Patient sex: F
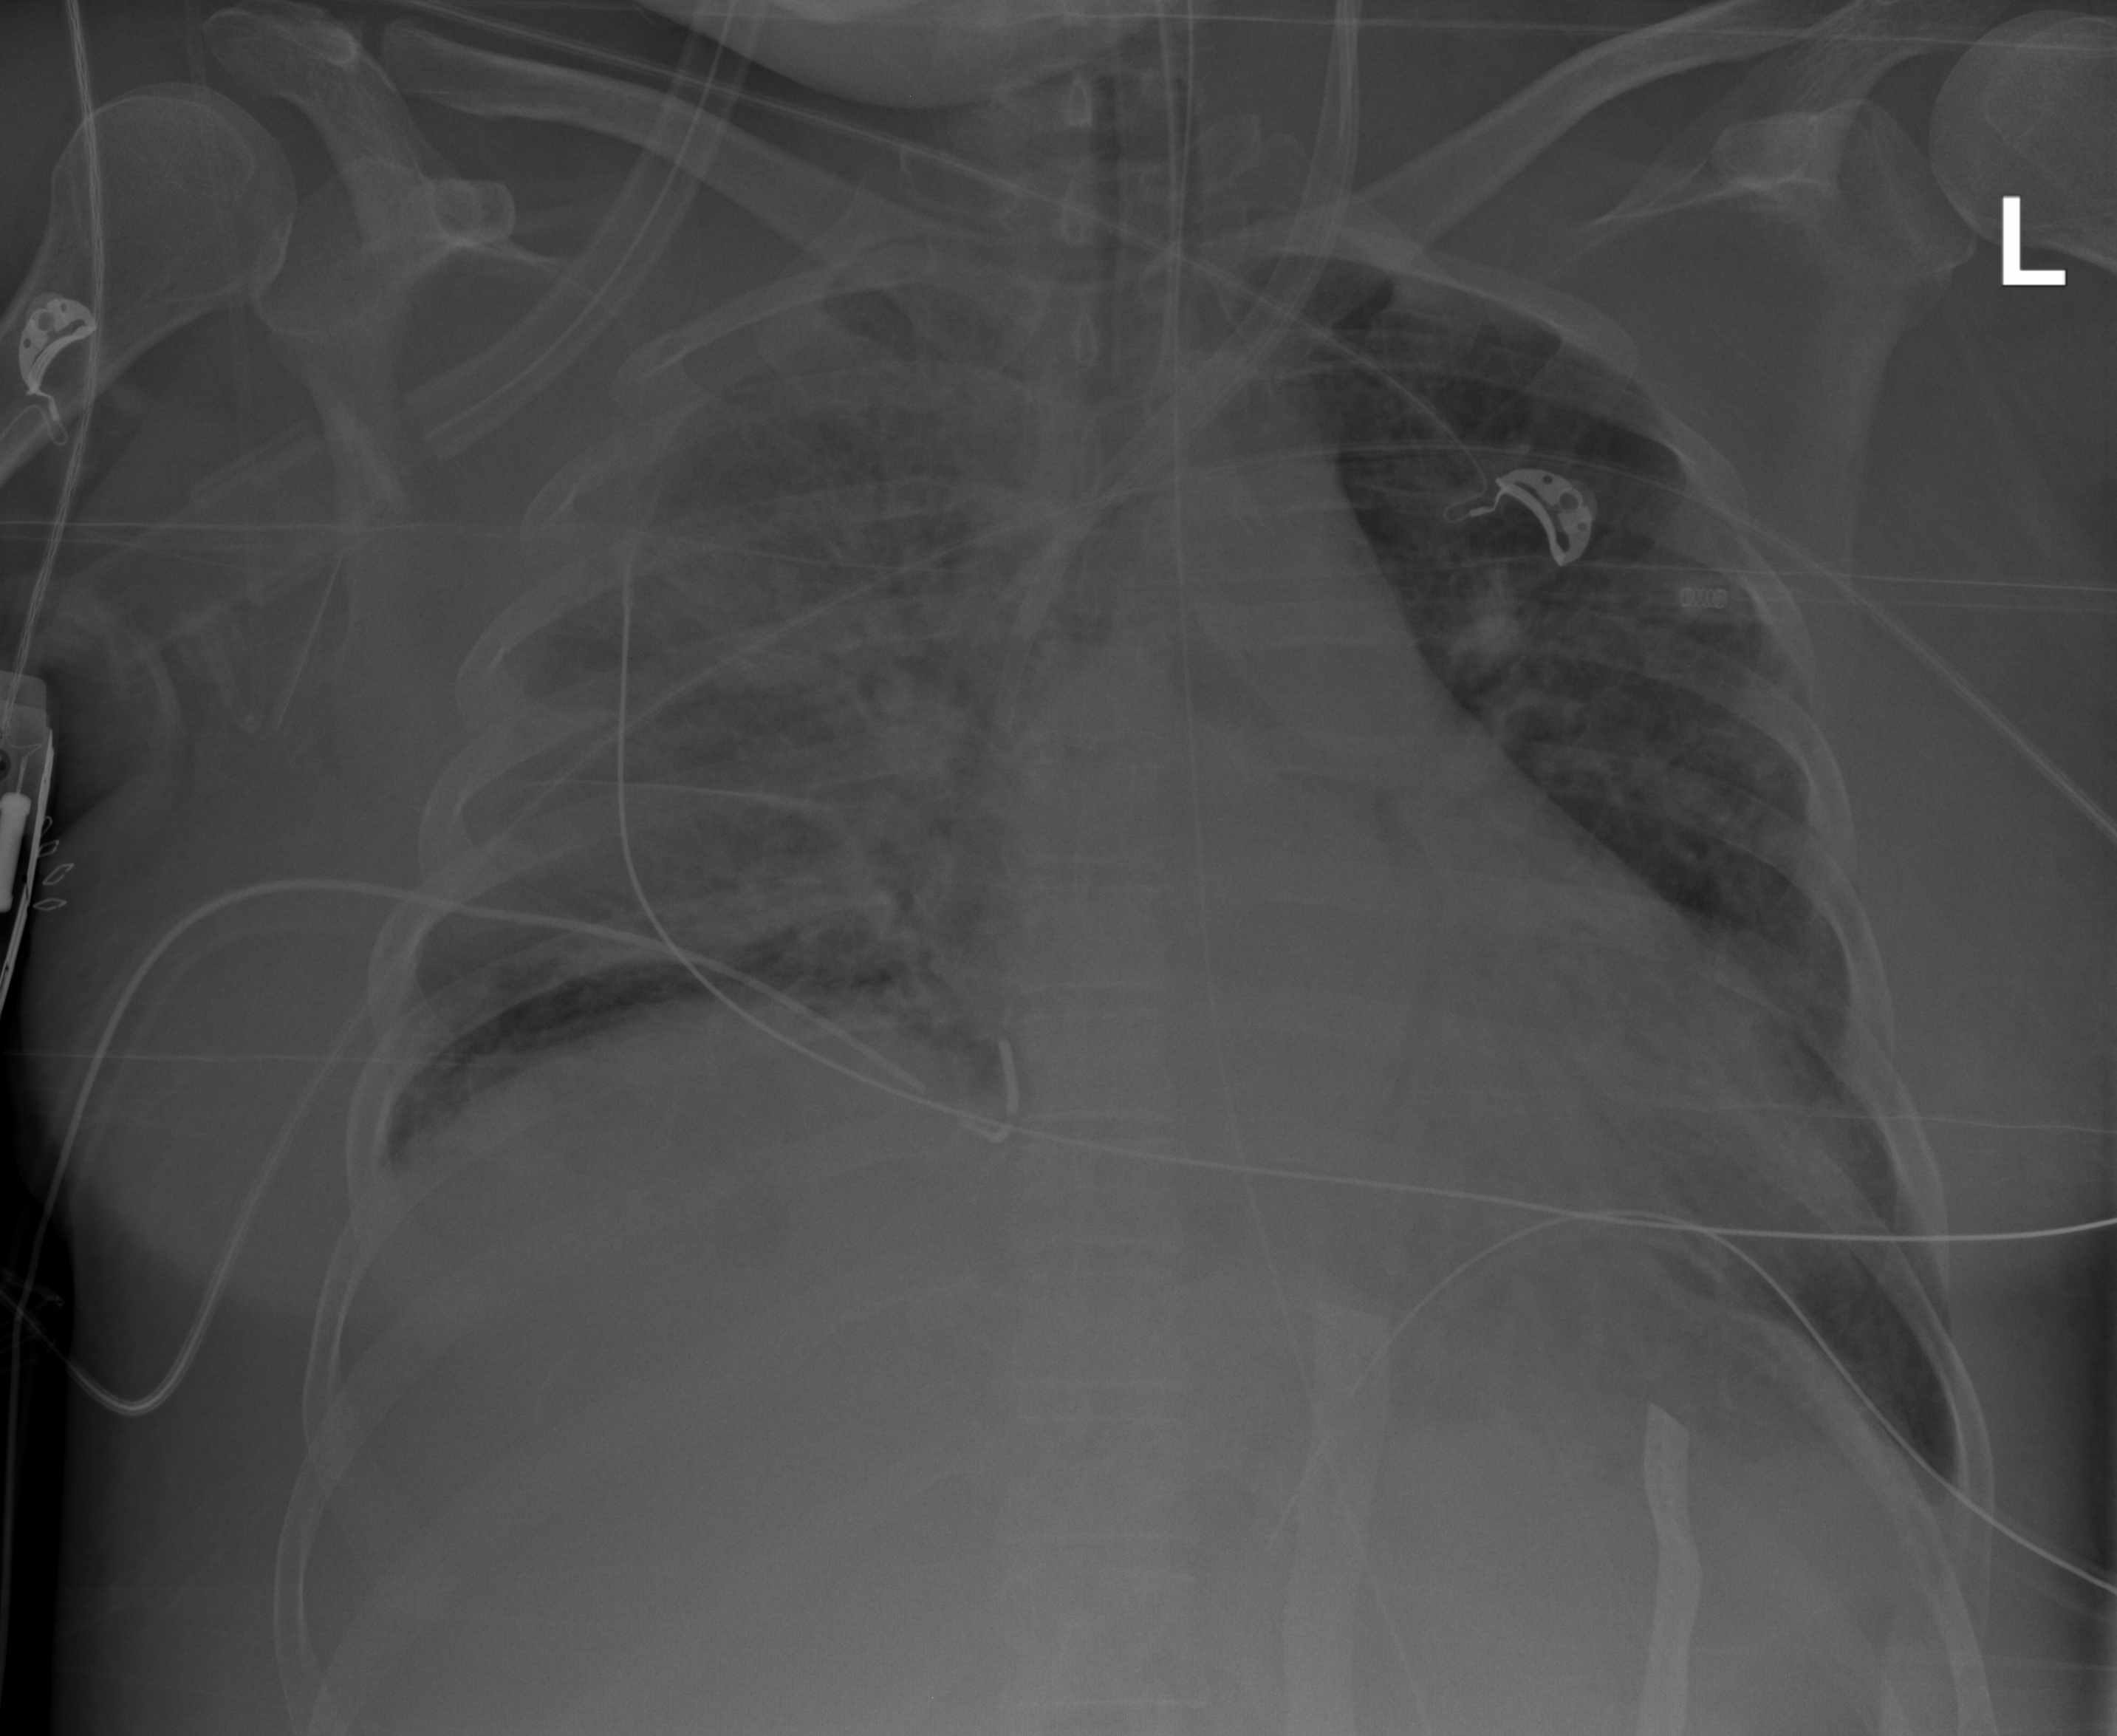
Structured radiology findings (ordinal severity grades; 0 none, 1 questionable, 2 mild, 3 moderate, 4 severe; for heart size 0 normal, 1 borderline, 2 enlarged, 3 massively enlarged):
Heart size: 2
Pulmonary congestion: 2
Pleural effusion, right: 2
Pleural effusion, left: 0
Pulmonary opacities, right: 4
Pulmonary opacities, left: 2
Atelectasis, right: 3
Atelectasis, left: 0